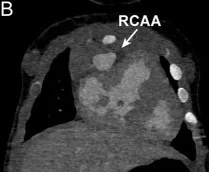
(A-C) depict the axial, coronal, and sagittal panel of the preoperative CTA, respectively. The white arrows indicated the fistula and RCAA.
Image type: radiology (ct)